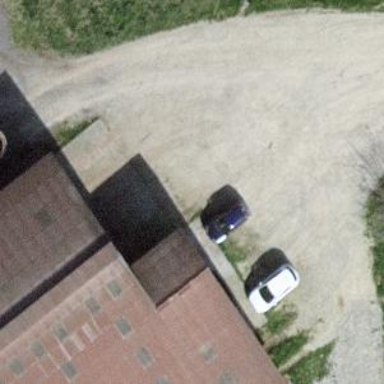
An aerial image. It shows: Dirt driveway serving as service road.